Question: I'm learning Swift from the Apple Swift book on iBooks, and code pasted into an Xcode playground from the book does not work. The code needs to be completely re-typed to work. Is there any way around this?

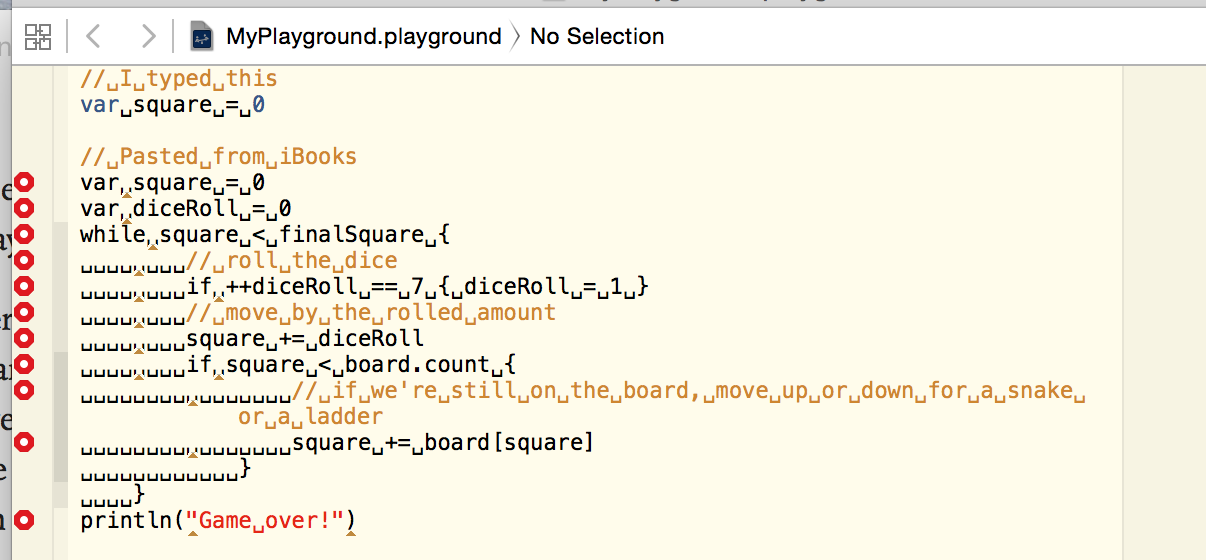
Answer: As @matt commented, you're better off working from the Xcode documentation window or the HTML version of the book in a web browser. iBooks, despite being an electronic medium, uses a lot of formatting tricks from the print publishing world that put invisible, illegal-for-Swift characters in the text.
You can find the web version of <URL> that isn't on iBooks. You can copy-paste from the web version of the docs without getting invisible garbage characters.
You can also download the first chapter in <URL>, as a runnable playground, so for that you can save the copy-pasting/typing entirely.

---
The command 'less' by default will show you special characters. You can pipe the output of 'pbpaste' to 'less' to see true state of your clipboard. (The option -X prevents the screen from clearing which is good for capturing shell transcripts.)